Question: When I do this:
'''
app.post('/account', function(req, res){
// attempt to validate input and insert user into db
signUpUser(req.body, function(success){
if(success){
// validation and sign up process successful - send to account page
res.redirect(302, '/account');
}else{
// validation or something else failed - redirect to register page
// and ask them to try again
res.redirect(422, '/register');
}
};
})
'''
the '302' redirect works just fine, but the '422' redirect sends the user to a page which just reads
---

---
How do I stop it doing this? I don't want to display a page that requires the user to click on the link to where it's going, I want it just to go there. I can use a '302' code response instead, but '422' is a more accurate description of what's going on.
Any ideas? Thanks a lot
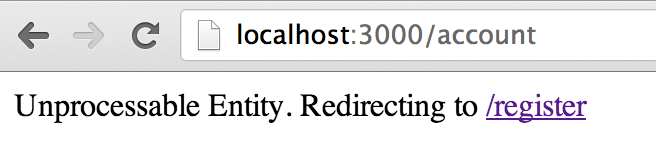
Answer: Its status code beginning with '3' what makes the browser redirect (<URL>, so naturally you can't have both HTTP-redirection and '422' status code. You have some choices here:
1. Return 3xx status
2. Return 422 status and make no redirection
3. Return any status and use javascript or meta tag to perform redirection
I'd recommend option 2:
1. If you're building API you don't want any HTTP-redirection just info about what went wrong
2. If you're building web application it's common practice to redirect upon success and leave form with errors filled when something went wrong (sorry for no source on that, maybe someone can help?)
Method called <URL> and 'Location' header. It should be disallowed to use it with status other than 3xx to avoid confusion such as yours.